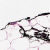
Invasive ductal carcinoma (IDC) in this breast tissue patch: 0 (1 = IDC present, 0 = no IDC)